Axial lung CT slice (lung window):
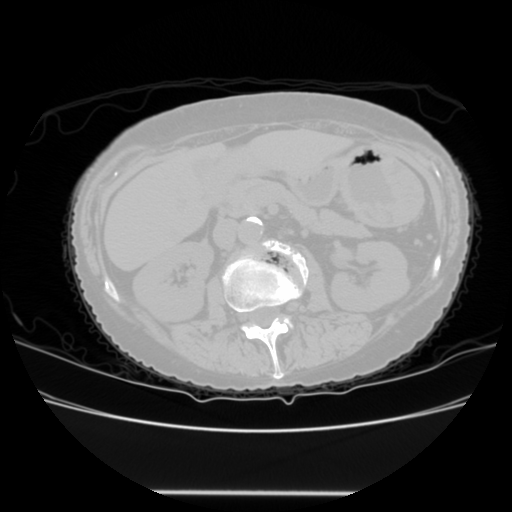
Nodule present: no